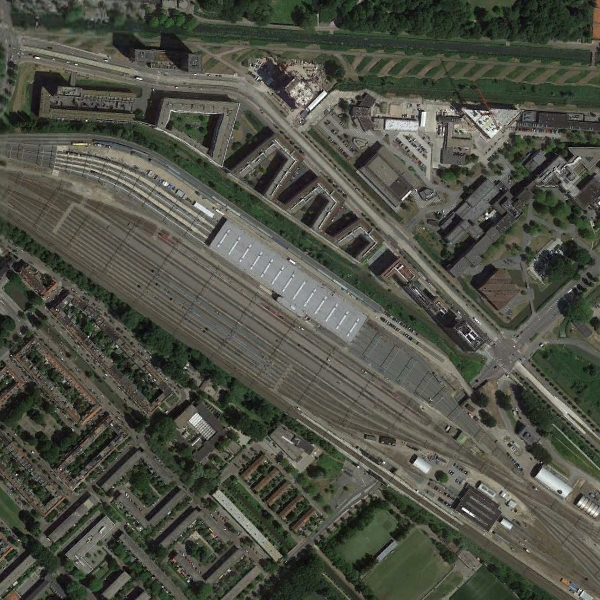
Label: RailwayStation